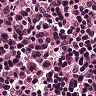
Metastatic tissue present: no